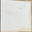
Piece: xx